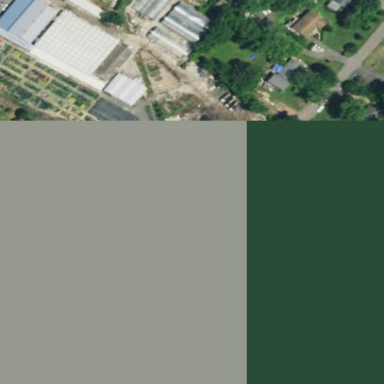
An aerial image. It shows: Plant nursery.